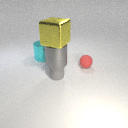
small gray rubber cylinder below large yellow metal cube